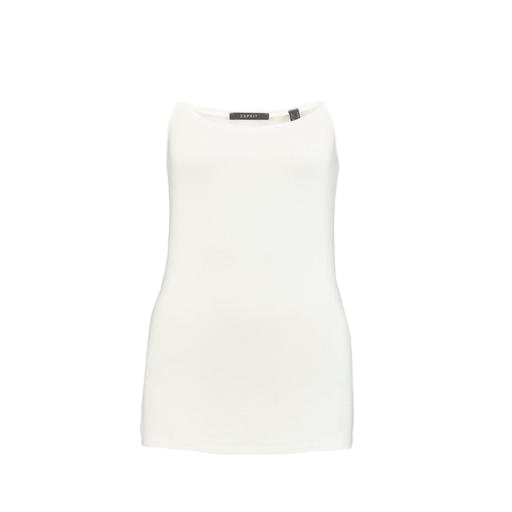
longline cami, white maison tank top, white scoop-neck tank, white background